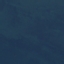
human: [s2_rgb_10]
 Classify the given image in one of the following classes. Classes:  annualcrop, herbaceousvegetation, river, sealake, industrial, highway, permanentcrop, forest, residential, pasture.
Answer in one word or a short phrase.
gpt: SeaLake